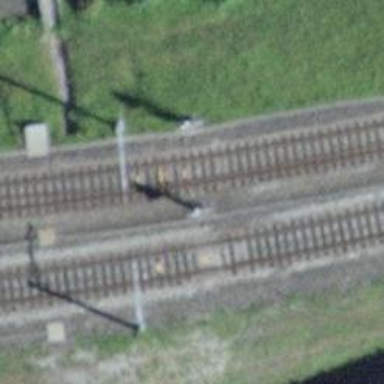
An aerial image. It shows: Railway signal.